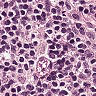
Metastatic tissue present: no